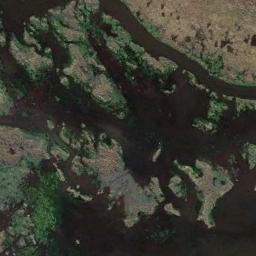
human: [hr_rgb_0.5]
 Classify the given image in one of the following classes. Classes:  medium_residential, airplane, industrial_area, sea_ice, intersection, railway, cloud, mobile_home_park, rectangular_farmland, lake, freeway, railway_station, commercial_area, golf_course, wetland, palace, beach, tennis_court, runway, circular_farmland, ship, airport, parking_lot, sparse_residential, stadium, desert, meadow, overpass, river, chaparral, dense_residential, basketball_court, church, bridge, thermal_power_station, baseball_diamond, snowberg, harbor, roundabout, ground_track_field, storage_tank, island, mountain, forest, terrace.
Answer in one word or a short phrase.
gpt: wetland